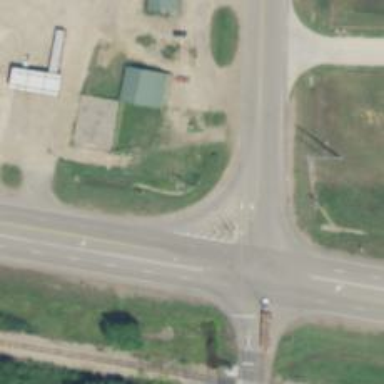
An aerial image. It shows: Trunk link highway.